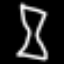
Label: hourglass